Question: my application has a tournament/competition system where players face off against each other. I was wondering if any solutions existed that could turn the data from my Matchmaking table into a diagram.
For instance if I had a double knockout tournament structure persisted in my database would there be a way to take that raw data and turn it into something like this:

I'm thinking I might have to use HTML 5 canvas or something for this, but I was hoping there would be a less manual approach.
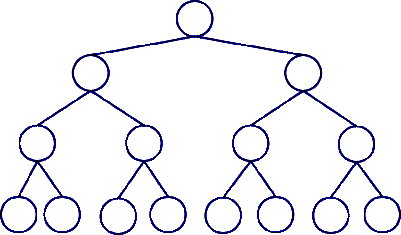
Answer: You can use Graphviz (http://www.graphviz.org/) in your application to generate pictures from the data you have stored in your database. It's not Ruby, but surely you can call 3rd party programs with it.
Your Ruby program would have to describe the graph data in a DOT file, you can see its description here: <URL>